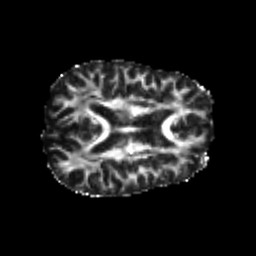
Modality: FA
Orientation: axial
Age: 25
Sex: male
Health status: healthy
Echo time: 0.074 s